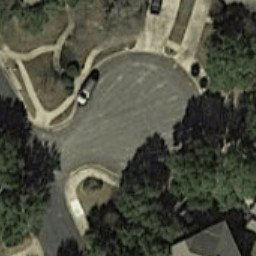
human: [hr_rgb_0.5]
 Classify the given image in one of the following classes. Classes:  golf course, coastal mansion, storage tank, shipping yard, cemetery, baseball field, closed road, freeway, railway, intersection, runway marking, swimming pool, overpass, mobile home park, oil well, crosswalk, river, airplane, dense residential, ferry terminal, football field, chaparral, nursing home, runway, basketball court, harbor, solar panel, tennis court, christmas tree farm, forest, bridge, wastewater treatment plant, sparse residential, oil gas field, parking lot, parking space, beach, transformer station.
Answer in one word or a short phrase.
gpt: closed road